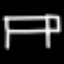
Label: bed